Question: The following verilog source code and/or testbench works nicely across <URL>
Please keep the complaint about 'ifdef FORMAL until later. I need them to use with yosys-smtbmc which does not support bind command yet.
I am now debugging the generate coding since the multiplication (using modified baugh-wooley algorithm) does not work yet.
When o_valid is asserted, the multiply code should give o_p = i_a * i_b = 3*2 = 6 but the waveform clearly shows the code gives o_p = 0x20 = 32

'''
// Testbench
module test_multiply;
parameter A_WIDTH=4, B_WIDTH=4;
reg i_clk;
reg i_reset;
reg i_ce;
reg signed[(A_WIDTH-1):0] i_a;
reg signed[(B_WIDTH-1):0] i_b;
wire signed[(A_WIDTH+B_WIDTH-1):0] o_p;
wire o_valid;
// Instantiate design under test
multiply #(A_WIDTH, B_WIDTH) mul(.clk(i_clk), .reset(i_reset), .in_valid(i_ce), .in_A(i_a), .in_B(i_b), .out_valid(o_valid), .out_C(o_p));
initial begin
// Dump waves
$dumpfile("test_multiply.vcd");
$dumpvars(0, test_multiply);
i_clk = 0;
i_reset = 0;
i_ce = 0;
i_a = 0;
i_b = 0;
end
localparam SMALLER_WIDTH = (A_WIDTH <= B_WIDTH) ? A_WIDTH : B_WIDTH;
localparam NUM_OF_INTERMEDIATE_LAYERS = $clog2(SMALLER_WIDTH);
genvar i, j; // array index
generate
for(i = 0; i < NUM_OF_INTERMEDIATE_LAYERS; i = i + 1) begin
for(j = 0; j < SMALLER_WIDTH; j = j + 1) begin
initial $dumpvars(0, test_multiply.mul.middle_layers[i][j]);
end
end
endgenerate
always #5 i_clk = !i_clk;
initial begin
@(posedge i_clk);
@(posedge i_clk);
$display("Reset flop.");
i_reset = 1;
@(posedge i_clk);
@(posedge i_clk);
i_reset = 0;
@(posedge i_clk);
@(posedge i_clk);
i_ce = 1;
i_a = 3;
i_b = 2;
#50 $finish;
end
endmodule
'''
'''
module multiply #(parameter A_WIDTH=16, B_WIDTH=16)
(clk, reset, in_valid, out_valid, in_A, in_B, out_C); // C=A*B
'ifdef FORMAL
parameter A_WIDTH = 4;
parameter B_WIDTH = 4;
'endif
input clk, reset;
input in_valid; // to signify that in_A, in_B are valid, multiplication process can start
input signed [(A_WIDTH-1):0] in_A;
input signed [(B_WIDTH-1):0] in_B;
output signed [(A_WIDTH+B_WIDTH-1):0] out_C;
output reg out_valid; // to signify that out_C is valid, multiplication finished
/*
This signed multiplier code architecture is a combination of row adder tree and
modified baugh-wooley algorithm, thus requires an area of O(N*M*logN) and time O(logN)
with M, N being the length(bitwidth) of the multiplicand and multiplier respectively
see [url]https://i.imgur.com/NaqjC6G.png[/url] or
Row Adder Tree Multipliers in [url]http://www.andraka.com/multipli.php[/url] or
[url]https://pdfs.semanticscholar.org/415c/d98dafb5c9cb358c94189927e1f3216b7494.pdf#page=10[/url]
regarding the mechanisms within all layers
In terms of fmax consideration: In the case of an adder tree, the adders making up the levels
closer to the input take up real estate (remember the structure of row adder tree). As the
size of the input multiplicand bitwidth grows, it becomes more and more difficult to find a
placement that does not use long routes involving multiple switch nodes for FPGA. The result
is the maximum clocking speed degrades quickly as the size of the bitwidth grows.
For signed multiplication, see also modified baugh-wooley algorithm for trick in skipping
sign extension (implemented as verilog example in [url]https://www.dsprelated.com/showarticle/555.php[/url]),
thus smaller final routed silicon area.
[url]https://stackoverflow.com/questions/54268192/understanding-modified-baugh-wooley-multiplication-algorithm/[/url]
All layers are pipelined, so throughput = one result for each clock cycle
but each multiplication result still have latency = NUM_OF_INTERMEDIATE_LAYERS
*/
// The multiplication of two numbers is equivalent to adding as many copies of one
// of them, the multiplicand, as the value of the other one, the multiplier.
// Therefore, multiplicand always have the larger width compared to multipliers
localparam SMALLER_WIDTH = (A_WIDTH <= B_WIDTH) ? A_WIDTH : B_WIDTH;
localparam LARGER_WIDTH = (A_WIDTH > B_WIDTH) ? A_WIDTH : B_WIDTH;
wire [(LARGER_WIDTH-1):0] MULTIPLICAND = (A_WIDTH > B_WIDTH) ? in_A : in_B ;
wire [(SMALLER_WIDTH-1):0] MULTIPLIPLIER = (A_WIDTH <= B_WIDTH) ? in_A : in_B ;
'ifdef FORMAL
// to keep the values of multiplicand and multiplier before the multiplication finishes
reg [(LARGER_WIDTH-1):0] MULTIPLICAND_reg;
reg [(SMALLER_WIDTH-1):0] MULTIPLIPLIER_reg;
always @(posedge clk)
begin
if(reset) begin
MULTIPLICAND_reg <= 0;
MULTIPLIPLIER_reg <= 0;
end
else if(in_valid) begin
MULTIPLICAND_reg <= MULTIPLICAND;
MULTIPLIPLIER_reg <= MULTIPLIPLIER;
end
end
'endif
localparam NUM_OF_INTERMEDIATE_LAYERS = $clog2(SMALLER_WIDTH);
/*Binary multiplications and additions for partial products rows*/
// first layer has "SMALLER_WIDTH" entries of data of width "LARGER_WIDTH"
// This resulted in a binary tree with faster vertical addition processes as we have
// lesser (NUM_OF_INTERMEDIATE_LAYERS) rows to add
// intermediate partial product rows additions
// Imagine a rhombus of height of "SMALLER_WIDTH" and width of "LARGER_WIDTH"
// being re-arranged into binary row adder tree
// such that additions can be done in O(logN) time
//reg [(NUM_OF_INTERMEDIATE_LAYERS-1):0][(SMALLER_WIDTH-1):0][(A_WIDTH+B_WIDTH-1):0] middle_layers;
reg [(A_WIDTH+B_WIDTH-1):0] middle_layers[(NUM_OF_INTERMEDIATE_LAYERS-1):0][0:(SMALLER_WIDTH-1)];
//reg [(NUM_OF_INTERMEDIATE_LAYERS-1):0] middle_layers [0:(SMALLER_WIDTH-1)] [(A_WIDTH+B_WIDTH-1):0];
//reg middle_layers [(NUM_OF_INTERMEDIATE_LAYERS-1):0][0:(SMALLER_WIDTH-1)][(A_WIDTH+B_WIDTH-1):0];
generate // duplicates the leafs of the binary tree
genvar layer; // layer 0 means the youngest leaf, layer N means the tree trunk
for(layer=0; layer<NUM_OF_INTERMEDIATE_LAYERS; layer=layer+1) begin: intermediate_layers
integer pp_index; // leaf index within each layer of the tree
integer bit_index; // index of binary string within each leaf
always @(posedge clk)
begin
if(reset)
begin
for(pp_index=0; pp_index<SMALLER_WIDTH ; pp_index=pp_index+1)
middle_layers[layer][pp_index] <= 0;
end
else begin
if(layer == 0) // all partial products rows are in first layer
begin
// generation of partial products rows
for(pp_index=0; pp_index<SMALLER_WIDTH ; pp_index=pp_index+1)
middle_layers[layer][pp_index] <=
(MULTIPLICAND & MULTIPLIPLIER[pp_index]);
// see modified baugh-wooley algorithm: [url]https://i.imgur.com/VcgbY4g.png[/url] from
// page 122 of book "Ultra-Low-Voltage Design of Energy-Efficient Digital Circuits"
for(pp_index=0; pp_index<SMALLER_WIDTH ; pp_index=pp_index+1)
middle_layers[layer][pp_index][LARGER_WIDTH-1] <=
!middle_layers[layer][pp_index][LARGER_WIDTH-1];
middle_layers[layer][SMALLER_WIDTH-1] <= !middle_layers[layer][SMALLER_WIDTH-1];
middle_layers[layer][0][LARGER_WIDTH] <= 1;
middle_layers[layer][SMALLER_WIDTH-1][LARGER_WIDTH] <= 1;
end
// adding the partial product rows according to row adder tree architecture
else begin
for(pp_index=0; pp_index<(SMALLER_WIDTH >> layer) ; pp_index=pp_index+1)
middle_layers[layer][pp_index] <=
middle_layers[layer-1][pp_index<<1] +
(middle_layers[layer-1][(pp_index<<1) + 1]) << 1;
// bit-level additions using full adders
/*for(pp_index=0; pp_index<SMALLER_WIDTH ; pp_index=pp_index+1)
for(bit_index=0; bit_index<(LARGER_WIDTH+layer); bit_index=bit_index+1)
full_adder fa(.clk(clk), .reset(reset), .ain(), .bin(), .cin(), .sum(), .cout());*/
end
end
end
end
endgenerate
assign out_C = (reset)? 0 : middle_layers[NUM_OF_INTERMEDIATE_LAYERS-1][0];
/*Checking if the final multiplication result is ready or not*/
reg [($clog2(NUM_OF_INTERMEDIATE_LAYERS)-1):0] out_valid_counter; // to track the multiply stages
reg multiply_had_started;
always @(posedge clk)
begin
if(reset)
begin
multiply_had_started <= 0;
out_valid <= 0;
out_valid_counter <= 0;
end
else if(out_valid_counter == NUM_OF_INTERMEDIATE_LAYERS-1) begin
multiply_had_started <= 0;
out_valid <= 1;
out_valid_counter <= 0;
end
else if(in_valid && !multiply_had_started) begin
multiply_had_started <= 1;
out_valid <= 0; // for consecutive multiplication
end
else begin
out_valid <= 0;
if(multiply_had_started) out_valid_counter <= out_valid_counter + 1;
end
end
'ifdef FORMAL
initial assume(reset);
initial assume(in_valid == 0);
wire sign_bit = MULTIPLICAND_reg[LARGER_WIDTH-1] ^ MULTIPLIPLIER_reg[SMALLER_WIDTH-1];
always @(posedge clk)
begin
if(reset) assert(out_C == 0);
else if(out_valid) begin
assert(out_C == (MULTIPLICAND_reg * MULTIPLIPLIER_reg));
assert(out_C[A_WIDTH+B_WIDTH-1] == sign_bit);
end
end
'endif
'ifdef FORMAL
localparam user_A = 3;
localparam user_B = 2;
always @(posedge clk)
begin
cover(in_valid && (in_A == user_A) && (in_B == user_B));
cover(out_valid);
end
'endif
endmodule
'''
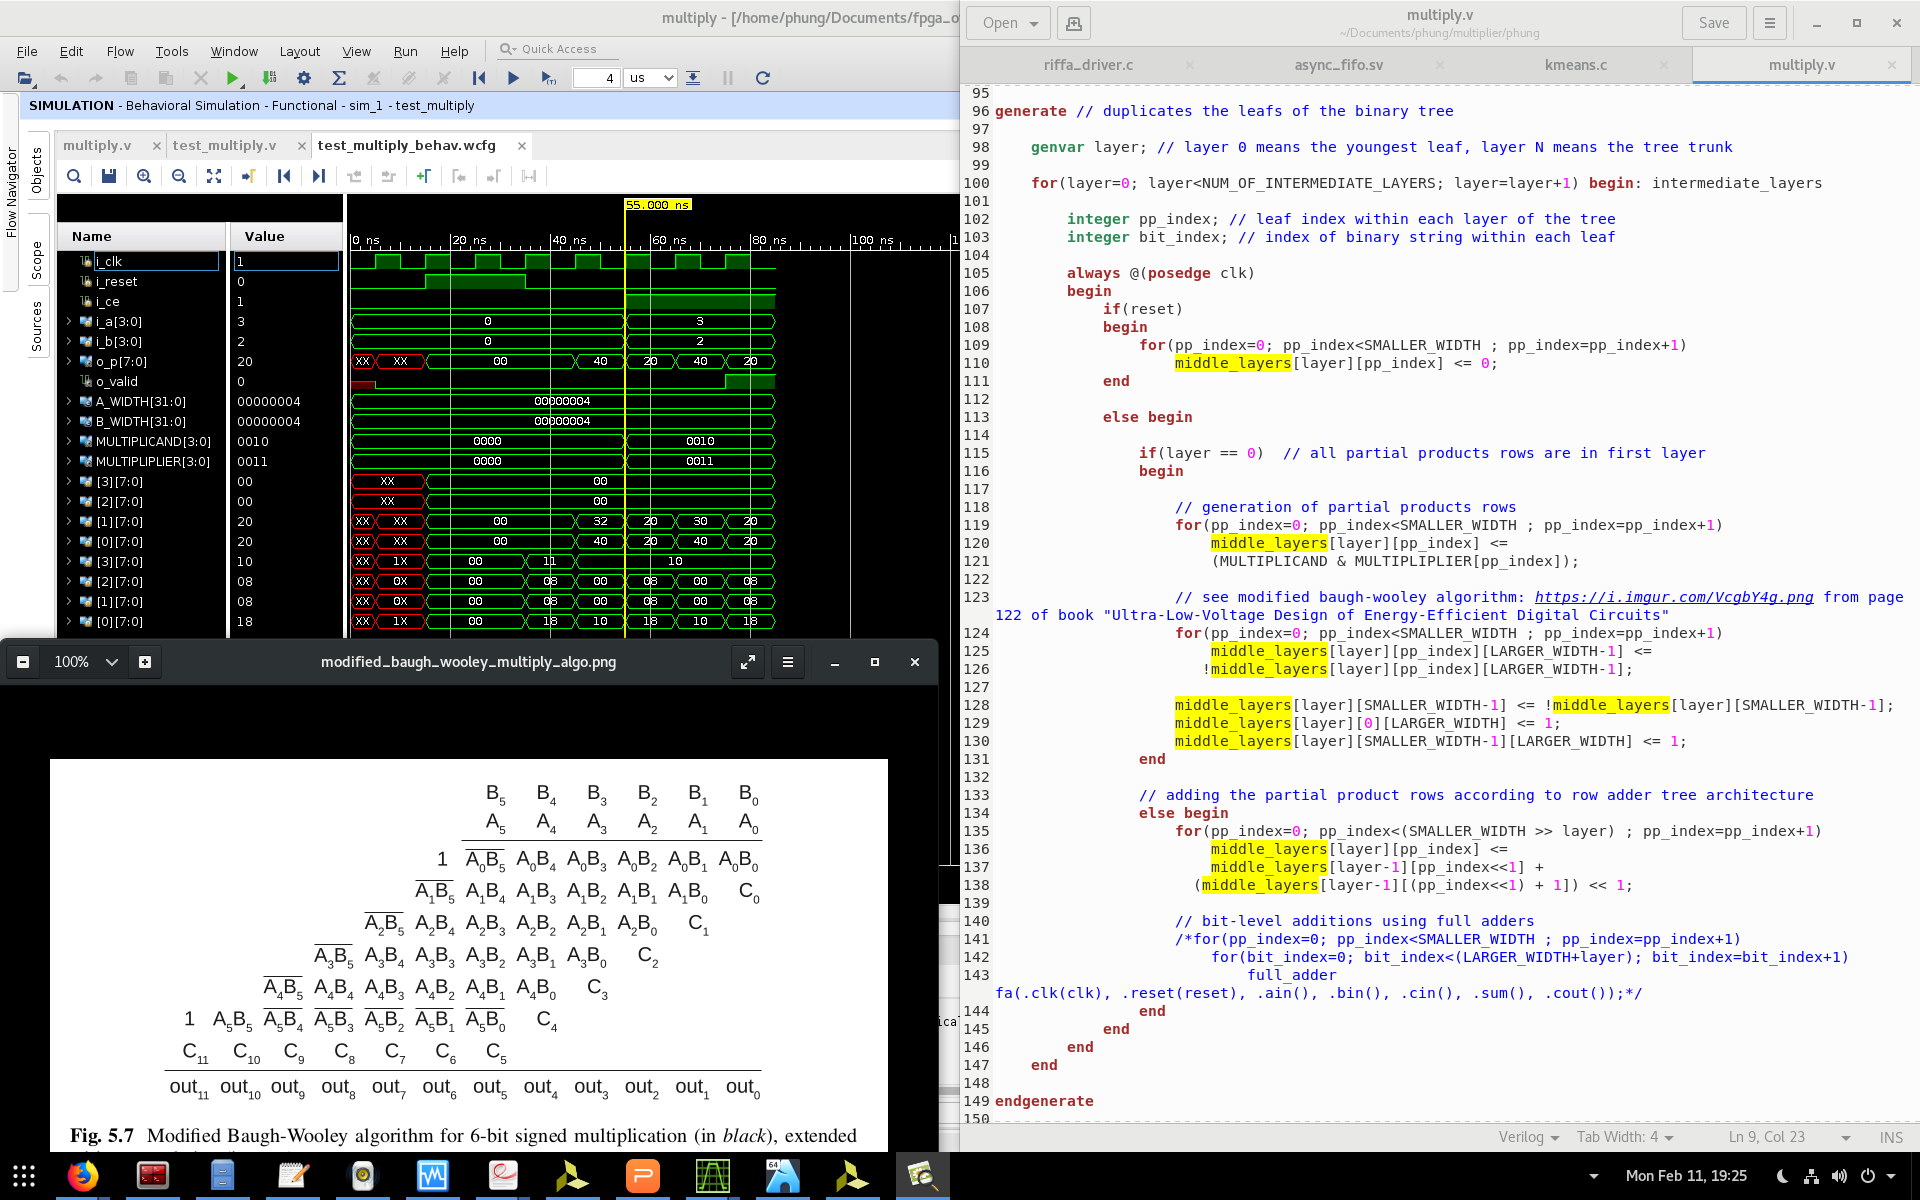
Answer: Problem solved: The following code now gives correct signed multiplication result both in vivado simulation and cover() within formal verification.
See <URL> and the corresponding correct waveform
'''
module multiply #(parameter A_WIDTH=16, B_WIDTH=16)
(clk, reset, in_valid, out_valid, in_A, in_B, out_C); // C=A*B
'ifdef FORMAL
parameter A_WIDTH = 4;
parameter B_WIDTH = 6;
'endif
input clk, reset;
input in_valid; // to signify that in_A, in_B are valid, multiplication process can start
input signed [(A_WIDTH-1):0] in_A;
input signed [(B_WIDTH-1):0] in_B;
output signed [(A_WIDTH+B_WIDTH-1):0] out_C;
output reg out_valid; // to signify that out_C is valid, multiplication finished
/*
This signed multiplier code architecture is a combination of row adder tree and
modified baugh-wooley algorithm, thus requires an area of O(N*M*logN) and time O(logN)
with M, N being the length(bitwidth) of the multiplicand and multiplier respectively
see https://i.imgur.com/NaqjC6G.png or
Row Adder Tree Multipliers in http://www.andraka.com/multipli.php or
https://pdfs.semanticscholar.org/415c/d98dafb5c9cb358c94189927e1f3216b7494.pdf#page=10
regarding the mechanisms within all layers
In terms of fmax consideration: In the case of an adder tree, the adders making up the levels
closer to the input take up real estate (remember the structure of row adder tree). As the
size of the input multiplicand bitwidth grows, it becomes more and more difficult to find a
placement that does not use long routes involving multiple switch nodes for FPGA. The result
is the maximum clocking speed degrades quickly as the size of the bitwidth grows.
For signed multiplication, see also modified baugh-wooley algorithm for trick in skipping
sign extension (implemented as verilog example in https://www.dsprelated.com/showarticle/555.php),
thus smaller final routed silicon area.
https://stackoverflow.com/questions/54268192/understanding-modified-baugh-wooley-multiplication-algorithm/
All layers are pipelined, so throughput = one result for each clock cycle
but each multiplication result still have latency = NUM_OF_INTERMEDIATE_LAYERS
*/
// The multiplication of two numbers is equivalent to adding as many copies of one
// of them, the multiplicand, as the value of the other one, the multiplier.
// Therefore, multiplicand always have the larger width compared to multipliers
localparam SMALLER_WIDTH = (A_WIDTH <= B_WIDTH) ? A_WIDTH : B_WIDTH;
localparam LARGER_WIDTH = (A_WIDTH > B_WIDTH) ? A_WIDTH : B_WIDTH;
wire [(LARGER_WIDTH-1):0] MULTIPLICAND = (A_WIDTH > B_WIDTH) ? in_A : in_B ;
wire [(SMALLER_WIDTH-1):0] MULTIPLIER = (A_WIDTH <= B_WIDTH) ? in_A : in_B ;
// to keep the values of multiplicand and multiplier before the multiplication finishes
reg signed [(LARGER_WIDTH-1):0] MULTIPLICAND_reg;
reg signed [(SMALLER_WIDTH-1):0] MULTIPLIER_reg;
always @(posedge clk)
begin
if(reset) begin
MULTIPLICAND_reg <= 0;
MULTIPLIER_reg <= 0;
end
else if(in_valid) begin
MULTIPLICAND_reg <= MULTIPLICAND;
MULTIPLIER_reg <= MULTIPLIER;
end
end
localparam NUM_OF_INTERMEDIATE_LAYERS = $clog2(SMALLER_WIDTH);
/*Binary multiplications and additions for partial products rows*/
// first layer has "SMALLER_WIDTH" entries of data of width "LARGER_WIDTH"
// This resulted in a binary tree with faster vertical addition processes as we have
// lesser (NUM_OF_INTERMEDIATE_LAYERS) rows to add
// intermediate partial product rows additions
// Imagine a rhombus of height of "SMALLER_WIDTH" and width of "LARGER_WIDTH"
// being re-arranged into binary row adder tree
// such that additions can be done in O(logN) time
//reg [(NUM_OF_INTERMEDIATE_LAYERS-1):0][(SMALLER_WIDTH-1):0][(A_WIDTH+B_WIDTH-1):0] middle_layers;
reg signed [(A_WIDTH+B_WIDTH-1):0] middle_layers[NUM_OF_INTERMEDIATE_LAYERS:0][0:(SMALLER_WIDTH-1)];
//reg [(NUM_OF_INTERMEDIATE_LAYERS-1):0] middle_layers [0:(SMALLER_WIDTH-1)] [(A_WIDTH+B_WIDTH-1):0];
//reg middle_layers [(NUM_OF_INTERMEDIATE_LAYERS-1):0][0:(SMALLER_WIDTH-1)][(A_WIDTH+B_WIDTH-1):0];
generate // duplicates the leafs of the binary tree
genvar layer; // layer 0 means the youngest leaf, layer N means the tree trunk
for(layer=0; layer<=NUM_OF_INTERMEDIATE_LAYERS; layer=layer+1) begin: intermediate_layers
integer pp_index; // leaf index within each layer of the tree
always @(posedge clk)
begin
if(reset)
begin
for(pp_index=0; pp_index<SMALLER_WIDTH ; pp_index=pp_index+1)
middle_layers[layer][pp_index] <= 0;
end
else begin
if(layer == 0) // all partial products rows are in first layer
begin
// generation of partial products rows
for(pp_index=0; pp_index<SMALLER_WIDTH ; pp_index=pp_index+1)
middle_layers[layer][pp_index] <= MULTIPLIER[pp_index] ? MULTIPLICAND:0;
// see modified baugh-wooley algorithm: https://i.imgur.com/VcgbY4g.png from
// page 122 of book: Ultra-Low-Voltage Design of Energy-Efficient Digital Circuits
for(pp_index=0; pp_index<(SMALLER_WIDTH-1) ; pp_index=pp_index+1) // MSB inversion
middle_layers[layer][pp_index][LARGER_WIDTH-1] <=
(MULTIPLICAND[LARGER_WIDTH-1] & MULTIPLIER[pp_index]) ? 0:1;
for(pp_index=(LARGER_WIDTH-SMALLER_WIDTH); pp_index<(LARGER_WIDTH-1) ; pp_index=pp_index+1) // last partial product row inversion
//the starting index is to consider the condition where A_WIDTH != B_WIDTH
middle_layers[layer][SMALLER_WIDTH-1][pp_index] <=
(MULTIPLICAND[pp_index] & MULTIPLIER[SMALLER_WIDTH-1]) ? 0:1;
middle_layers[layer][0][LARGER_WIDTH] <= 1;
middle_layers[layer][SMALLER_WIDTH-1][LARGER_WIDTH] <= 1;
end
// adding the partial product rows according to row adder tree architecture
else begin
for(pp_index=0; pp_index<(SMALLER_WIDTH >> layer) ; pp_index=pp_index+1)
begin
if(pp_index==0)
middle_layers[layer][pp_index] <=
middle_layers[layer-1][0] +
(middle_layers[layer-1][1] << layer);
else middle_layers[layer][pp_index] <=
middle_layers[layer-1][pp_index<<1] +
(middle_layers[layer-1][(pp_index<<1) + 1] << layer);
end
end
end
end
end
endgenerate
assign out_C = (reset)? 0 : mul_result;
// both A and B are of negative numbers
wire both_negative = MULTIPLICAND_reg[LARGER_WIDTH-1] & MULTIPLIER_reg[SMALLER_WIDTH-1];
/*
the following is to deal with the shortcomings of the published modified baugh-wooley algorithm
which does not handle the case where A_WIDTH != B_WIDTH
The countermeasure does not do "To build a 6x4 multplier you can build a 6x6 multiplier, but replicate
the sign bit of the short word 3 times, and ignore the top 2 bits of the result." , instead it uses
some smart tricks/logic described by the signal 'modify_result'. The signal 'modify_result' is not
asserted when one number is positive, and another is negative.
Please use pencil and paper method (and signals waveform) to verify or understand this.
I did not do a rigorous math proof on this countermeasure.
Instead I modify the "modified baugh-wooley algorithm" by debugging wrong multiplication results from
formal verification cover(in_valid && (in_A == A_value) && (in_B == B_value)); waveforms
together with manual handwritten multiplication on paper.
The countermeasure is considered successful when assert(out_C == (MULTIPLICAND_reg * MULTIPLIER_reg));
passed during cover() verification
Besides, the last partial product row inversion mechanism is also modified to handle this shortcoming
*/
wire modify_result = (A_WIDTH == B_WIDTH) || ((A_WIDTH != B_WIDTH) && both_negative);
wire signed [(A_WIDTH+B_WIDTH-1):0] mul_result;
assign mul_result = (modify_result) ?
middle_layers[NUM_OF_INTERMEDIATE_LAYERS][0] :
{{(LARGER_WIDTH-SMALLER_WIDTH){sign_bit}} ,
middle_layers[NUM_OF_INTERMEDIATE_LAYERS][0][LARGER_WIDTH +: SMALLER_WIDTH] ,
middle_layers[NUM_OF_INTERMEDIATE_LAYERS][0][0 +: SMALLER_WIDTH]} ;
/*Checking if the final multiplication result is ready or not*/
reg [($clog2(NUM_OF_INTERMEDIATE_LAYERS)-1):0] out_valid_counter; // to track the multiply stages
reg multiply_had_started;
always @(posedge clk)
begin
if(reset)
begin
multiply_had_started <= 0;
out_valid <= 0;
out_valid_counter <= 0;
end
else if(out_valid_counter == NUM_OF_INTERMEDIATE_LAYERS-1) begin
multiply_had_started <= 0;
out_valid <= 1;
out_valid_counter <= 0;
end
else if(in_valid && !multiply_had_started) begin
multiply_had_started <= 1;
out_valid <= 0; // for consecutive multiplication
end
else begin
out_valid <= 0;
if(multiply_had_started) out_valid_counter <= out_valid_counter + 1;
end
end
wire sign_bit = MULTIPLICAND_reg[LARGER_WIDTH-1] ^ MULTIPLIER_reg[SMALLER_WIDTH-1];
'ifdef FORMAL
initial assume(reset);
initial assume(in_valid == 0);
always @(posedge clk)
begin
if(reset) assert(out_C == 0);
else if(out_valid) begin
assert(out_C == (MULTIPLICAND_reg * MULTIPLIER_reg));
assert(out_C[A_WIDTH+B_WIDTH-1] == sign_bit);
end
end
'endif
'ifdef FORMAL
wire signed [(A_WIDTH-1):0] A_value = $anyconst;
wire signed [(B_WIDTH-1):0] B_value = $anyconst;
always @(posedge clk)
begin
assume(A_value != 0);
assume(B_value != 0);
cover(in_valid && (in_A == A_value) && (in_B == B_value));
cover(out_valid);
end
'endif
endmodule
'''
<URL>